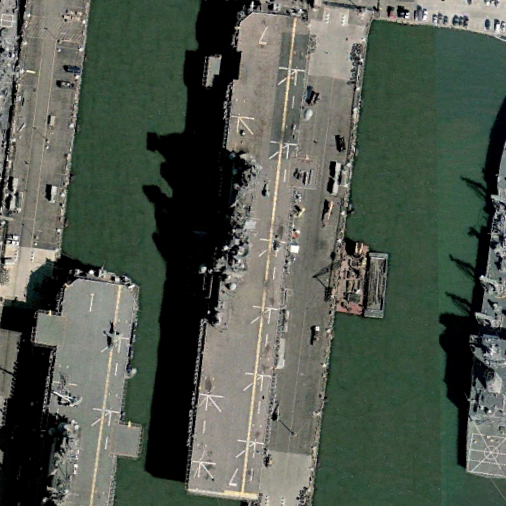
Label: assault